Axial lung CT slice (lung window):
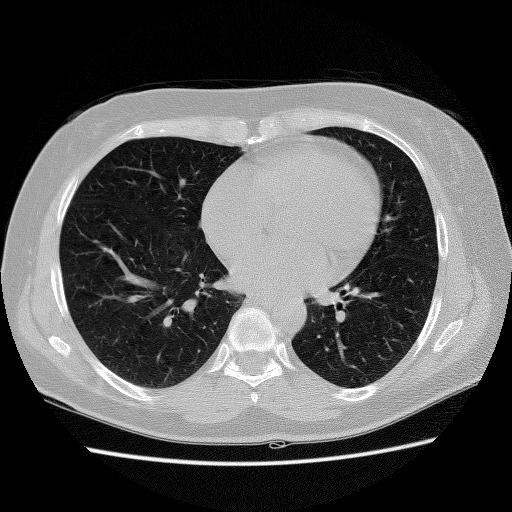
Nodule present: no